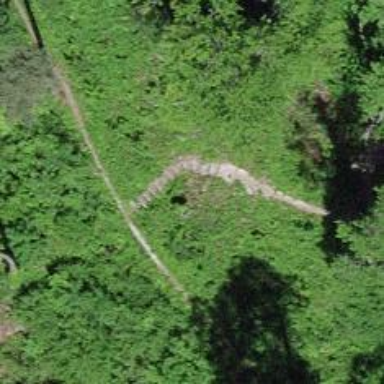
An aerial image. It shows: Path.